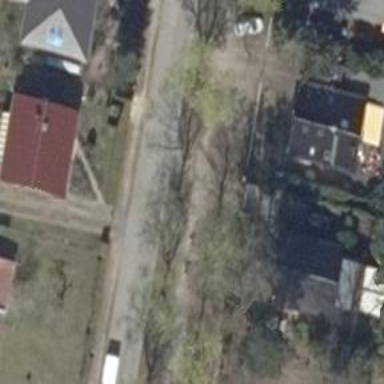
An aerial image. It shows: Driveway.